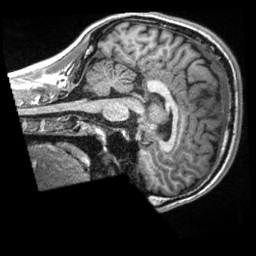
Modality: T1w
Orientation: sagittal
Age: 26
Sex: male
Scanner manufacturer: siemens
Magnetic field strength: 3 T
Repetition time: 2.3 s
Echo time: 0.00288 s